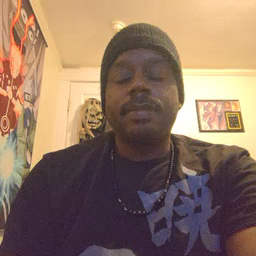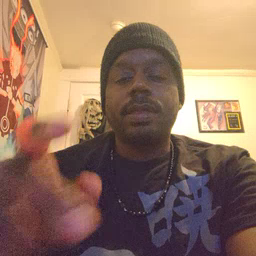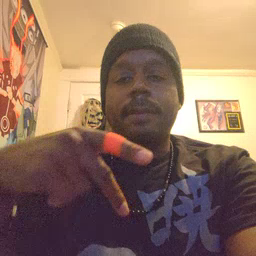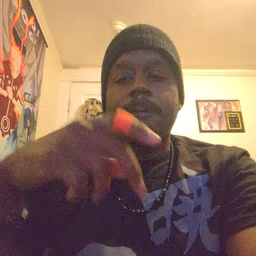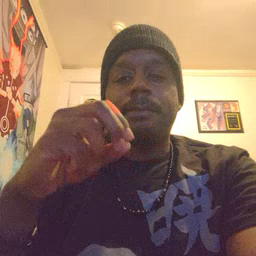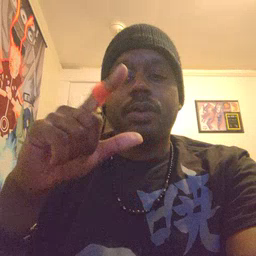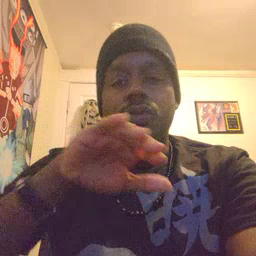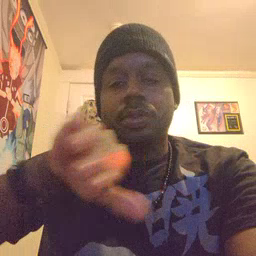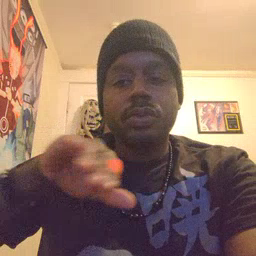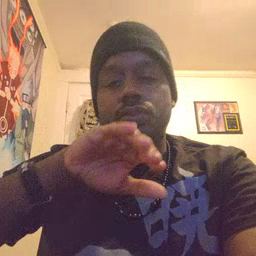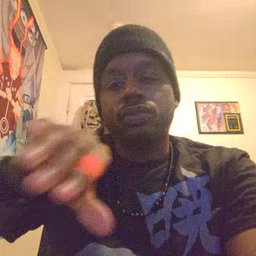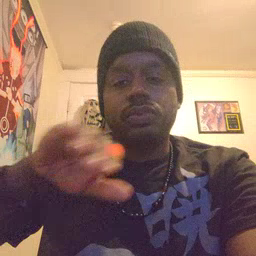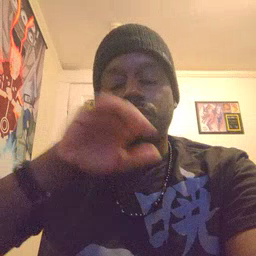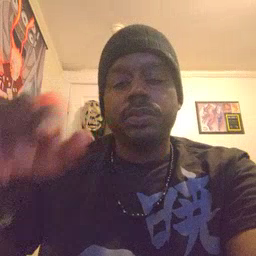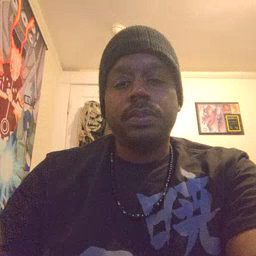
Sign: pool